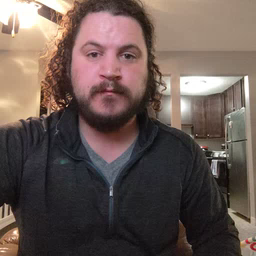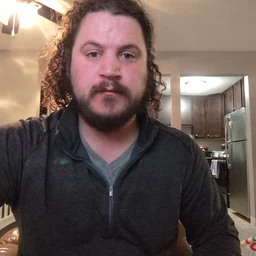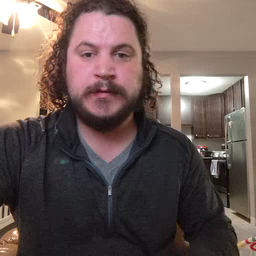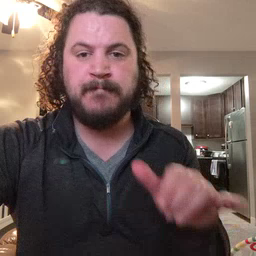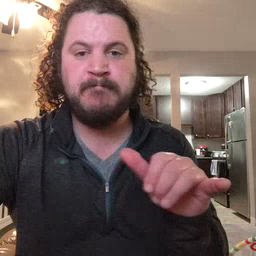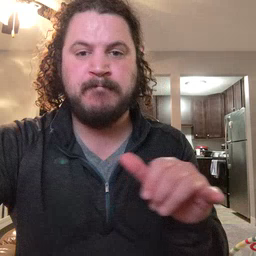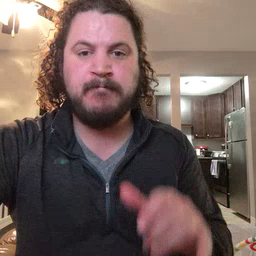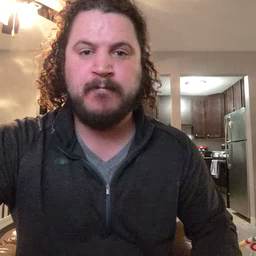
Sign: same